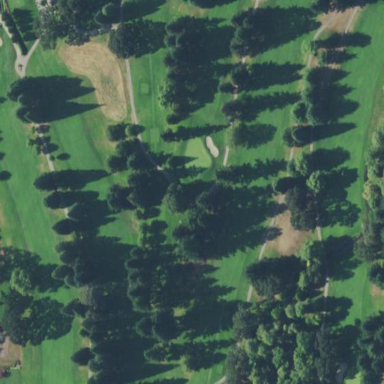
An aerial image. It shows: Well-maintained grassy area known as the fairway on golf course.